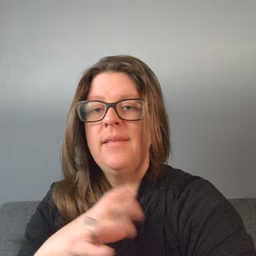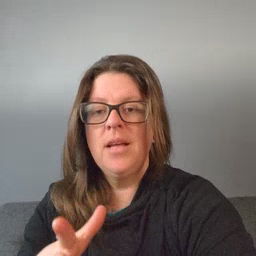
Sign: fine